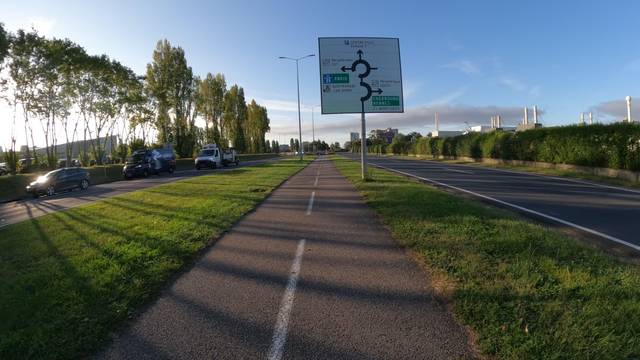
Region: France
Coordinates: 49.205, -0.3613